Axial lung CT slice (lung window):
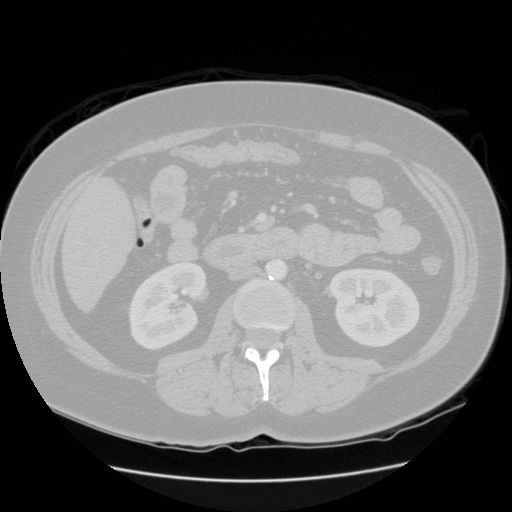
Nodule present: no